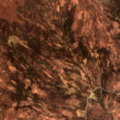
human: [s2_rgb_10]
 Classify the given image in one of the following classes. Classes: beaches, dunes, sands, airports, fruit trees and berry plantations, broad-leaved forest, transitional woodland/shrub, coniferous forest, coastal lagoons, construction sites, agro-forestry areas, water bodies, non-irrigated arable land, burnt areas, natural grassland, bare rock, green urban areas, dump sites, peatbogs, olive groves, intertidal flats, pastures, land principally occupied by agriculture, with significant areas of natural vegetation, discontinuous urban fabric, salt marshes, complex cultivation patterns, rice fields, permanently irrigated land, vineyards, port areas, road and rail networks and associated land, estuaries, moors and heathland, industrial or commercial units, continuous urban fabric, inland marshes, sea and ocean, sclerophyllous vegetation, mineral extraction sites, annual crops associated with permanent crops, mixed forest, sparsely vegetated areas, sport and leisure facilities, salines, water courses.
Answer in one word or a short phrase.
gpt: peatbogs